Field crop: tomato
Growth stage: 2
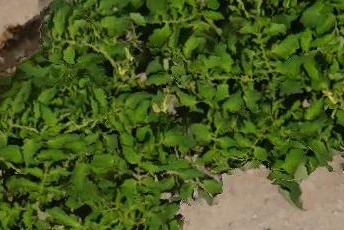
Species: tomato